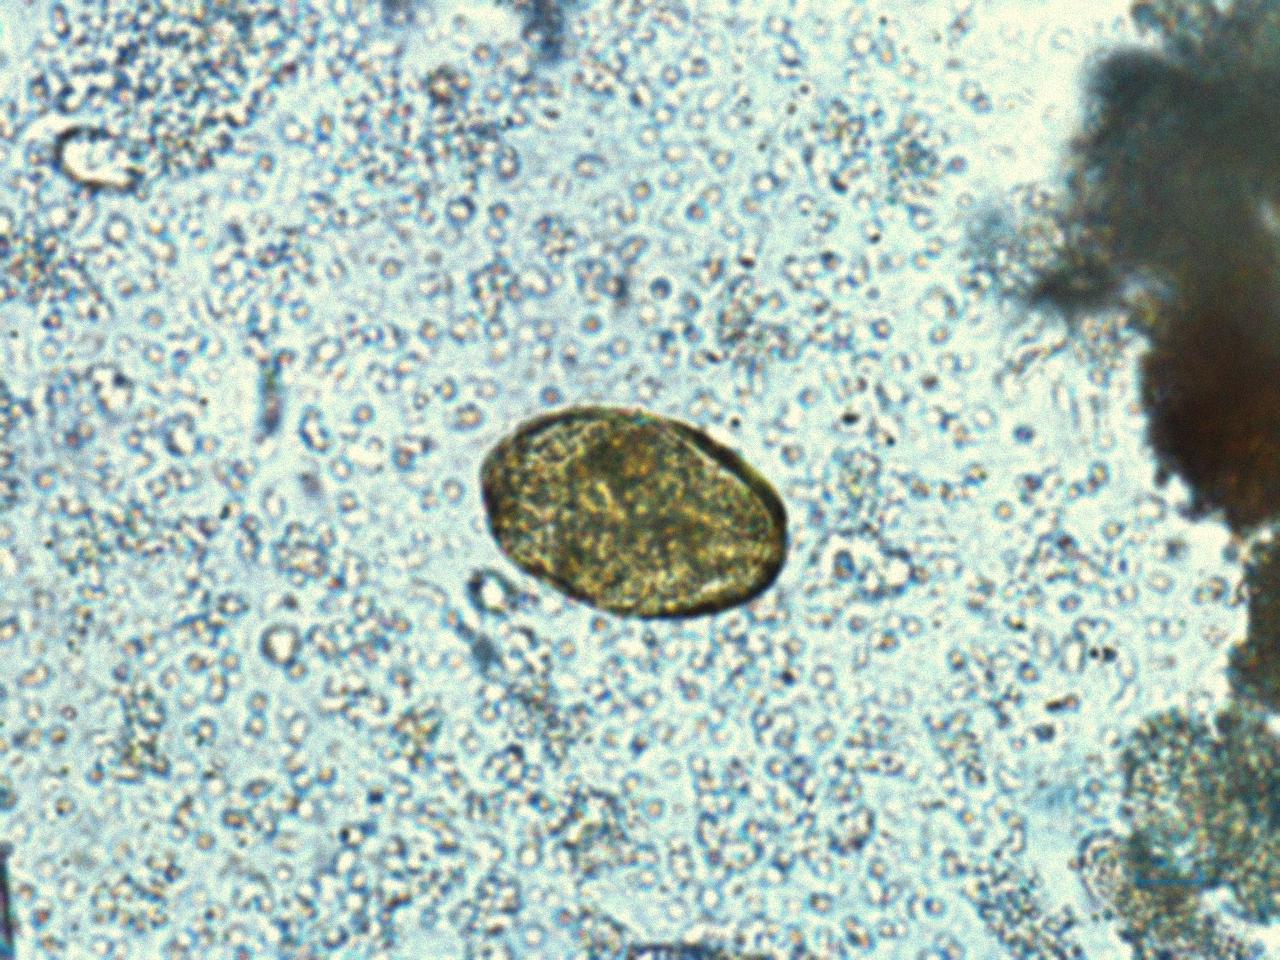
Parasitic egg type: Paragonimus spp